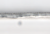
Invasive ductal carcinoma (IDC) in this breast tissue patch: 0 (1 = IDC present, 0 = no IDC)